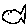
Label: fish